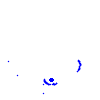
Particle: pion